Field crop: tomato
Growth stage: 1
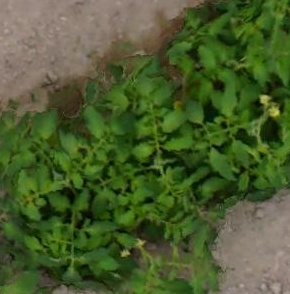
Species: tomato